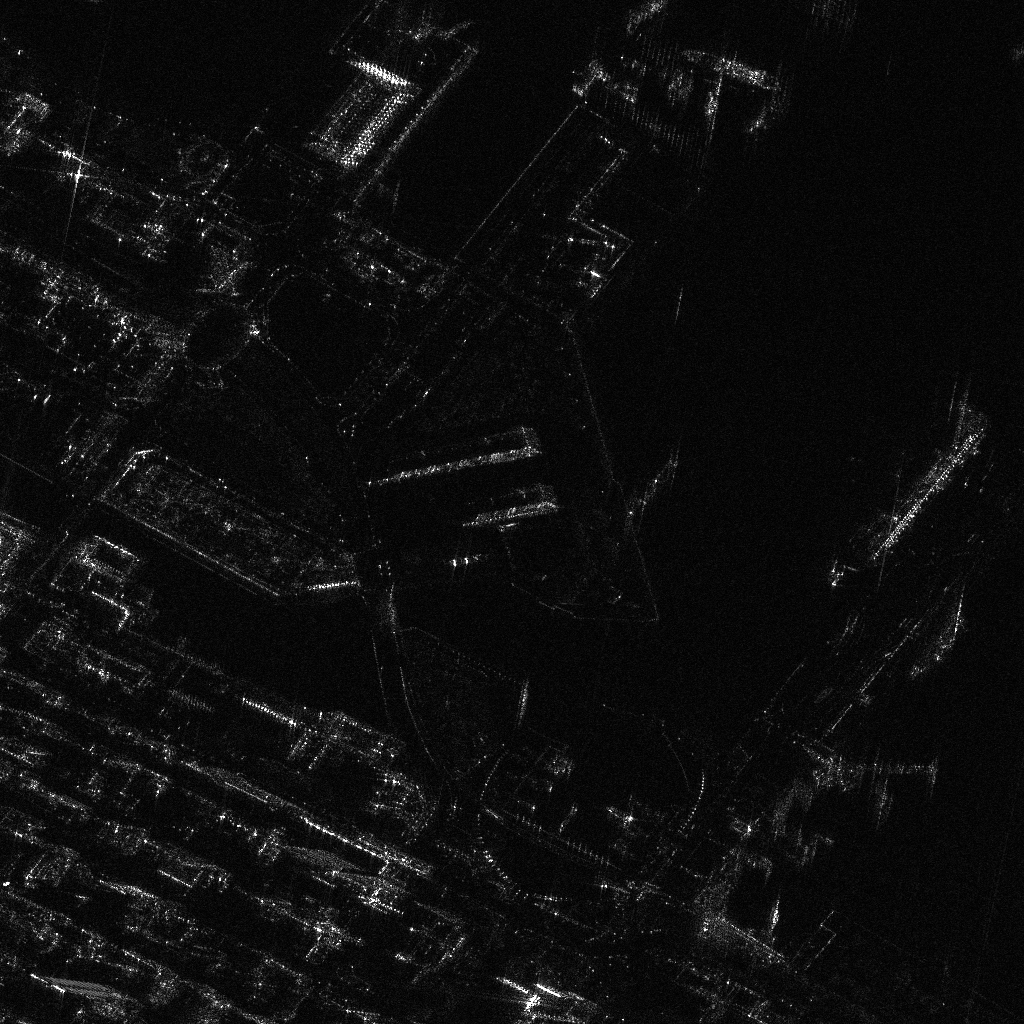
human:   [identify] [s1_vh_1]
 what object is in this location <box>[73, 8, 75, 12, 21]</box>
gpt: <ref>1 medium container at the top right</ref>